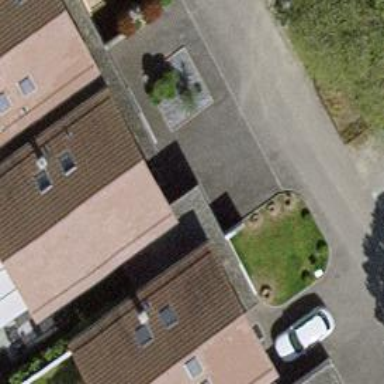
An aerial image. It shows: Garage.